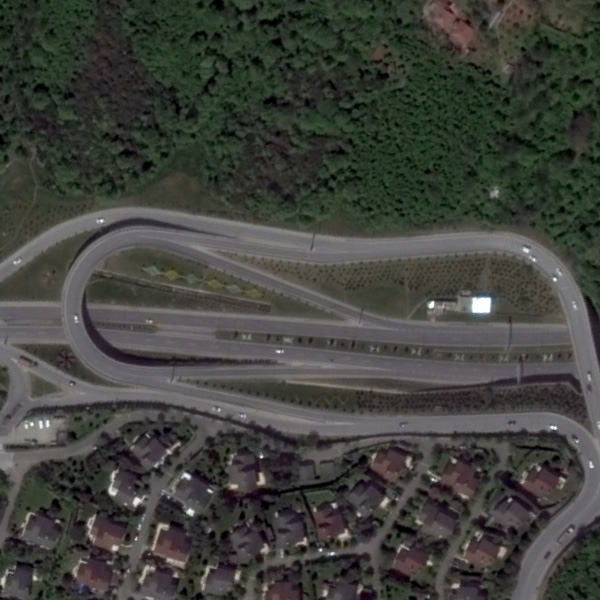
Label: Viaduct